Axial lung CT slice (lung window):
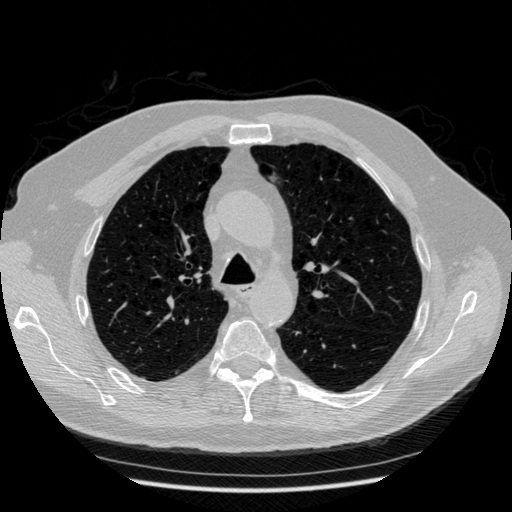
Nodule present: no